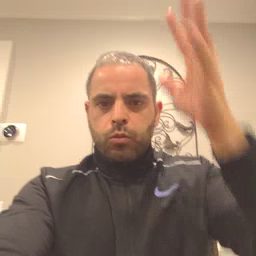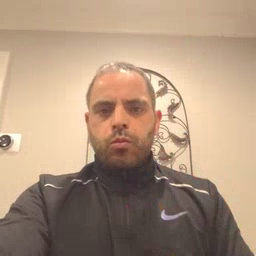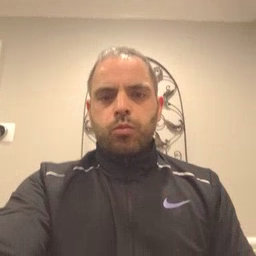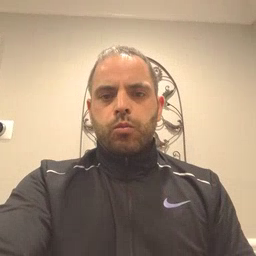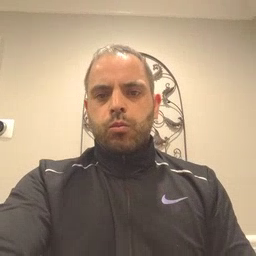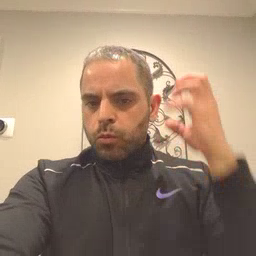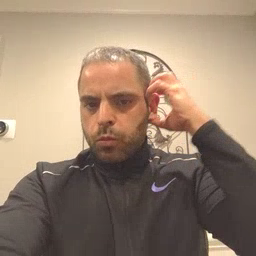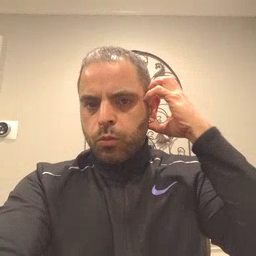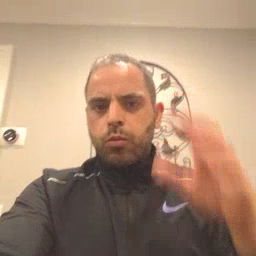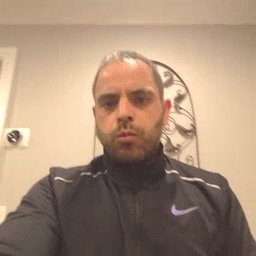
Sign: radio